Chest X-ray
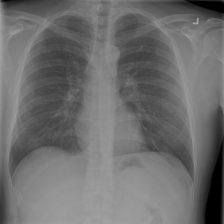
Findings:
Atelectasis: negative
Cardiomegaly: negative
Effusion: negative
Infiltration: negative
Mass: negative
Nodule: negative
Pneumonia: negative
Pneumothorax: negative
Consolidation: negative
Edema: negative
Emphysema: negative
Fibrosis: negative
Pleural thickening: negative
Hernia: negative